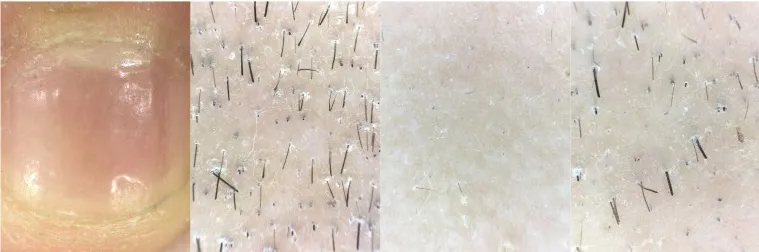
Clinical photographs reveal nail damage, while dermatoscopic examination shows the presence of black dot sign, exclamation mark hairs, and broken hairs at the site of skin lesions.
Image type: medical_photograph (skin_photograph)